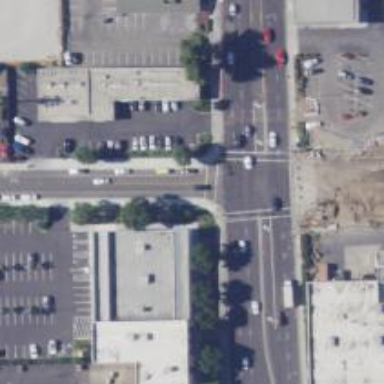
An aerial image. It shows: Solid stop line on the road marking.